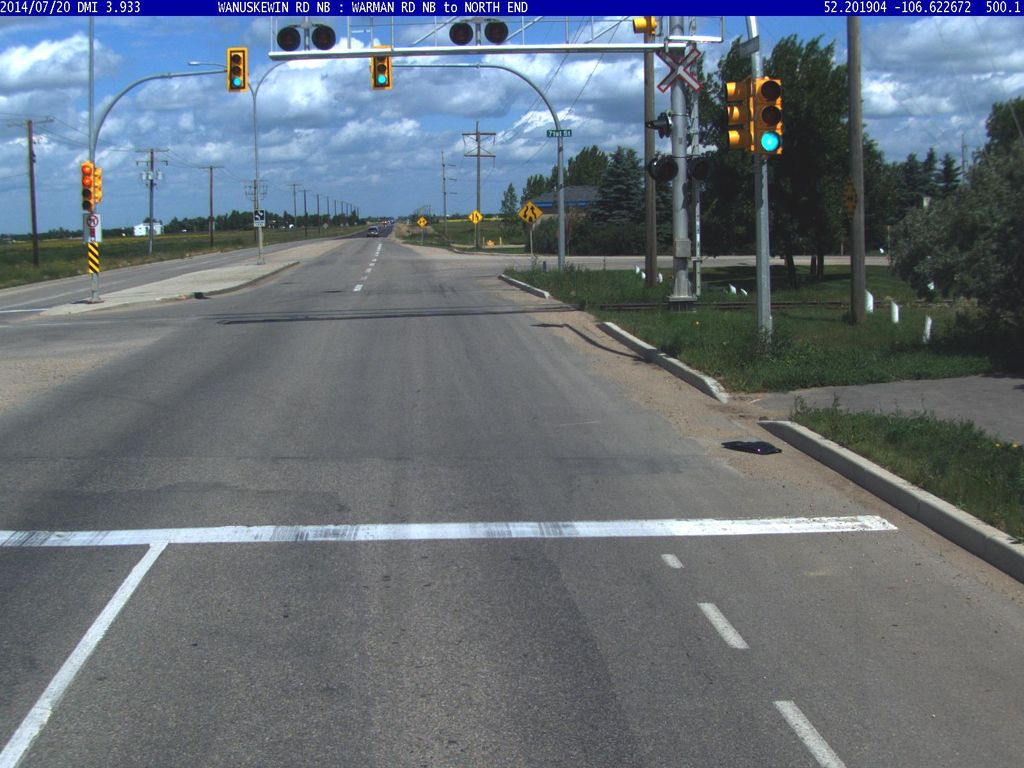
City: saskatoon